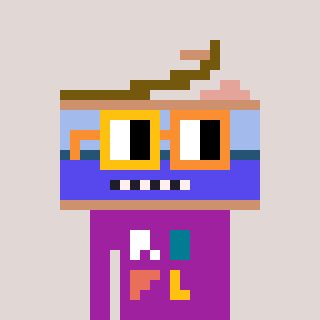
a pixel art character with square yellow and orange glasses, a canned ham-shaped head and a magenta-colored body on a warm background